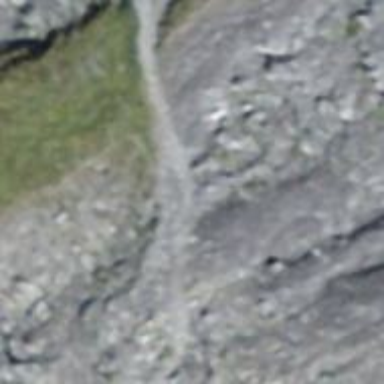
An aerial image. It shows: Path.